Question: I have list of product. When the user click on the row, the 'Toast' msg will be displayed the name of the product.
I want to display the 'Toast' on the each product row line.I want to show the Toast in the place where user click on list' row
See my picture;

Currently displaying center of List:
I did like this :
'''
tablerow.setOnClickListener(new View.OnClickListener() {
public void onClick(View view) {
Toast prName = Toast.makeText(RetailerOrderActivity.this,
" Name : " + productList.get(Integer.parseInt(view.getTag().toString())).getDescription(),
Toast.LENGTH_SHORT);
prName.setGravity(Gravity.AXIS_SPECIFIED, 0, 0);
prName.show();
}
});
'''
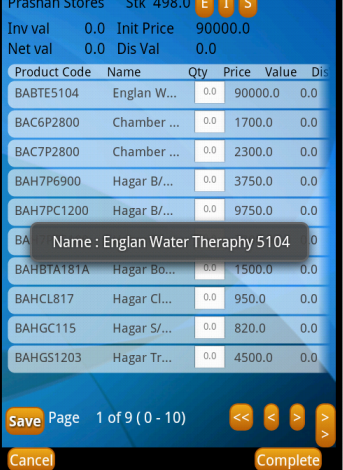
Answer: Try this,
'''
int[] values= new int[2];
view.getLocationOnScreen(values);
int x = values[0];
int y = values[1] ;
toast.setGravity(Gravity.TOP|Gravity.LEFT, x, y);
'''